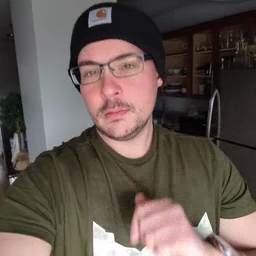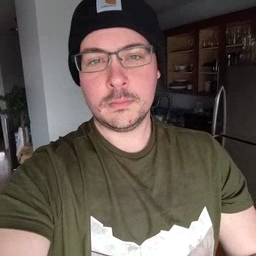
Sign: hat